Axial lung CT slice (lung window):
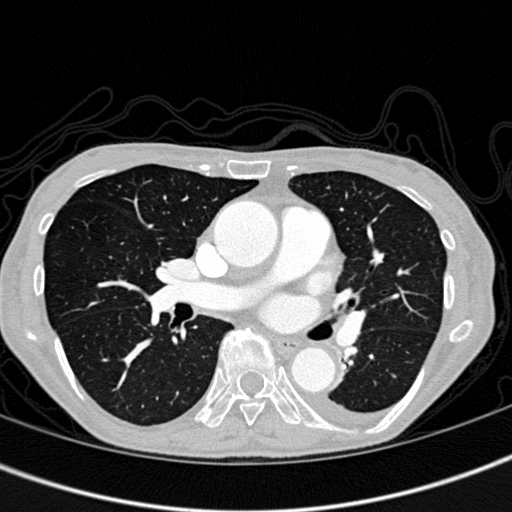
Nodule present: no